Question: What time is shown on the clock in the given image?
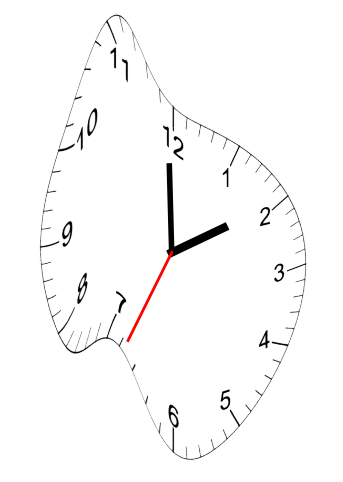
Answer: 01:59:34